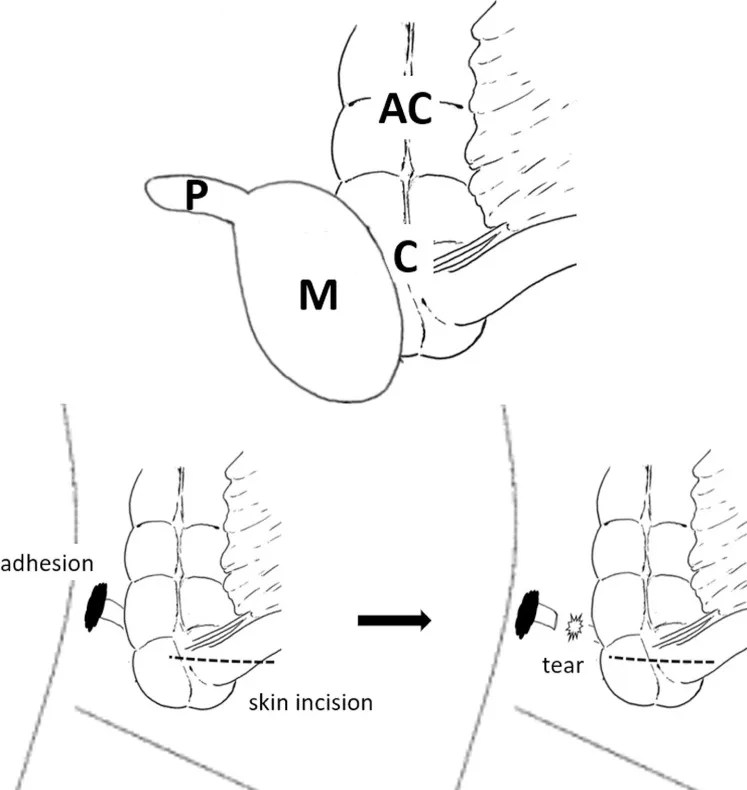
Schematic illustration of the ileocecal lesion and prior open appendectomy. . The cystic mass with a prominent structure. . M: cystic mass, P: prominent structure, C: caecum, AC: ascending colon.
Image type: radiology (x_ray)